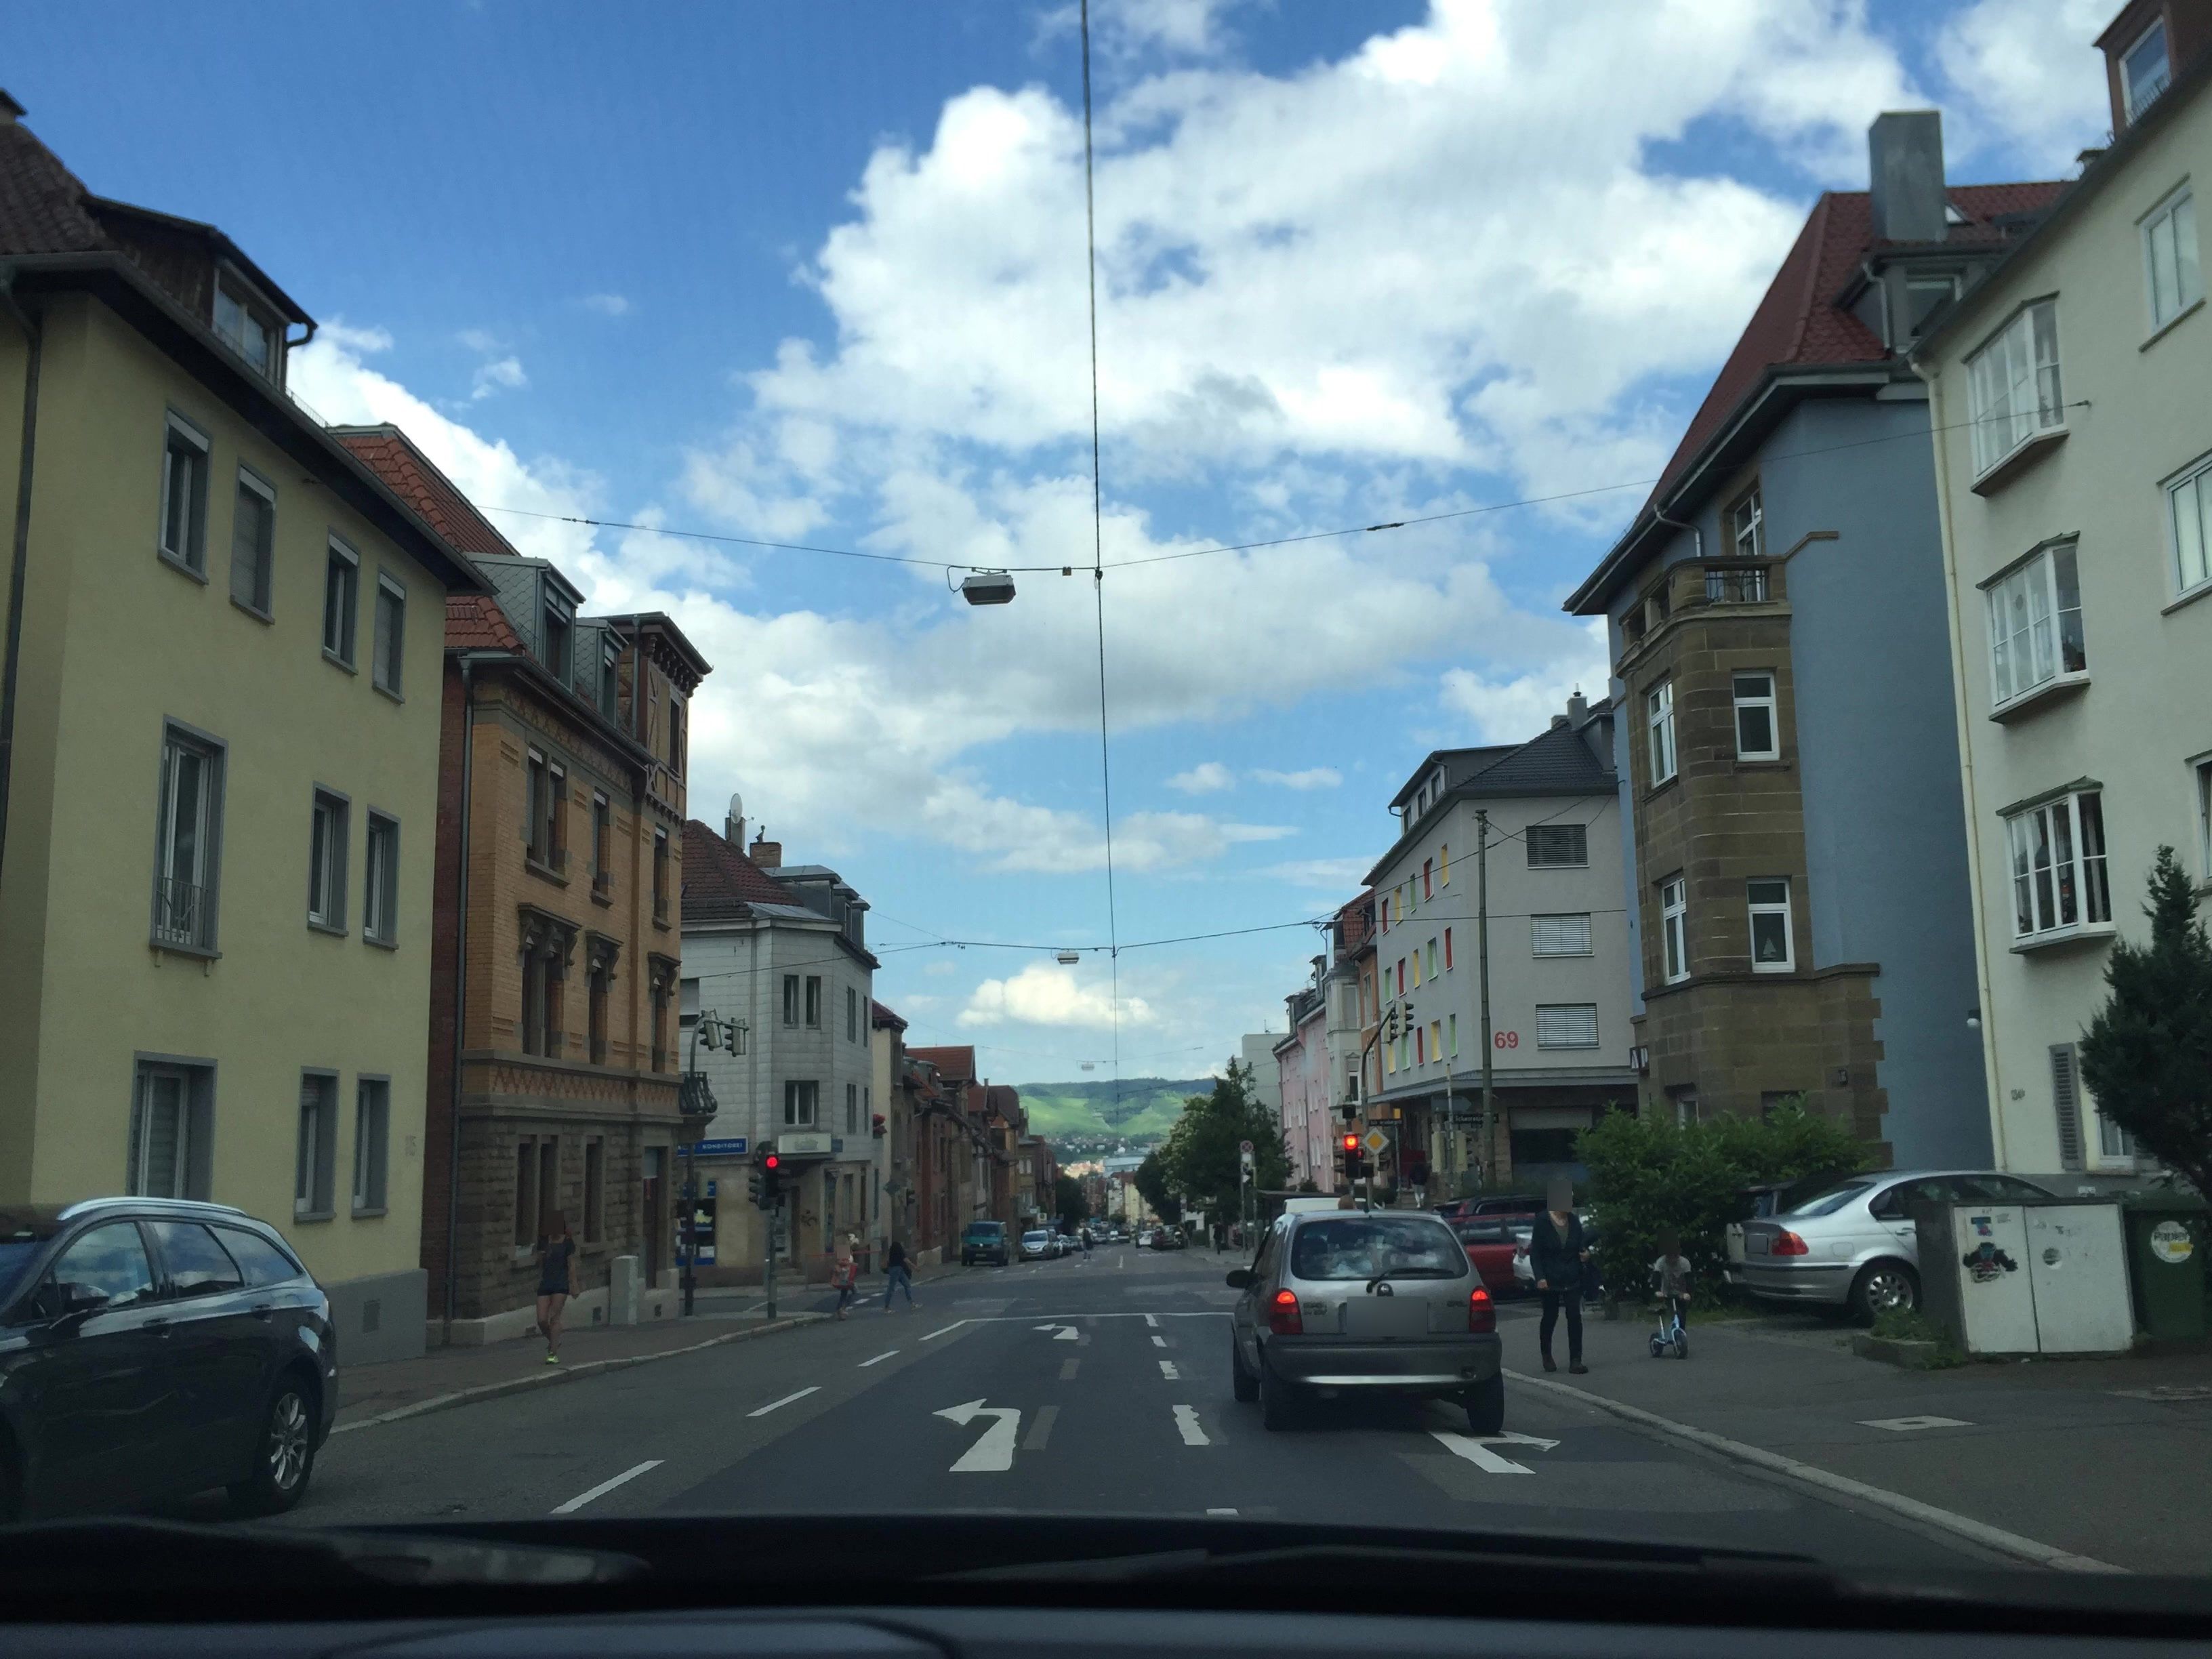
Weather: cloudy
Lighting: day
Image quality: good
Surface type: driving surface
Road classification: tertiary
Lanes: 3, 2
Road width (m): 13
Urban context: urban centre
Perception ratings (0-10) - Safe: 5.79, Lively: 7.89, Beautiful: 7.89, Boring: 7.04, Depressing: 5.75, Wealthy: 6.52